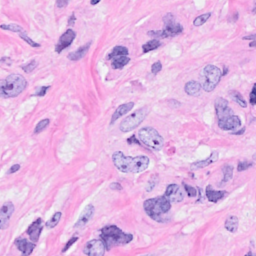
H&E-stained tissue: Breast